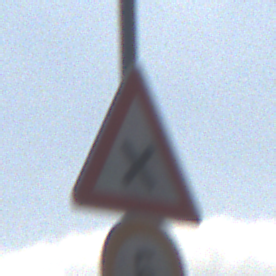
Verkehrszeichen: KreuzungOderEinmuendung
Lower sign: Geschwindigkeit5
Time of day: Midday
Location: Outdoor (Nature)
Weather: PartlyCloudy
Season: NotSpecified
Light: Natural